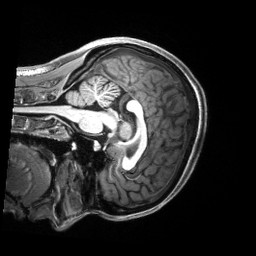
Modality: T1w
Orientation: sagittal
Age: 22
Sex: female
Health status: healthy
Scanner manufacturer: siemens
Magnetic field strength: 3 T
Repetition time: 2.5 s
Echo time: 0.00222 s